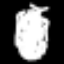
Label: squiggle